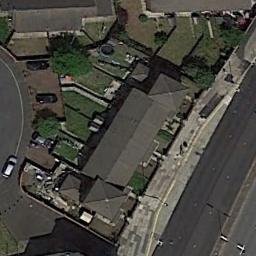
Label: church